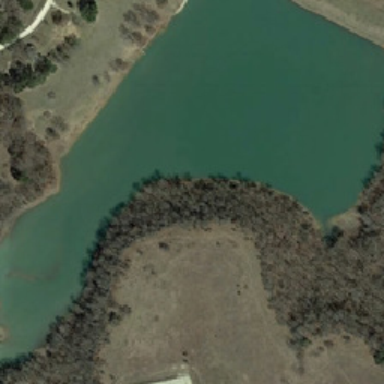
This is a lake a tree a meadow .